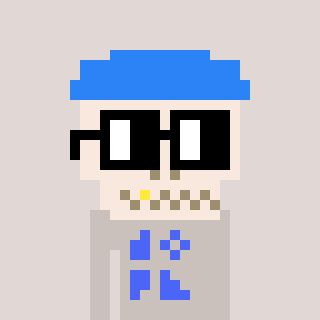
a pixel art character with square black glasses, a skeleton-hat-shaped head and a foggrey-colored body on a warm background